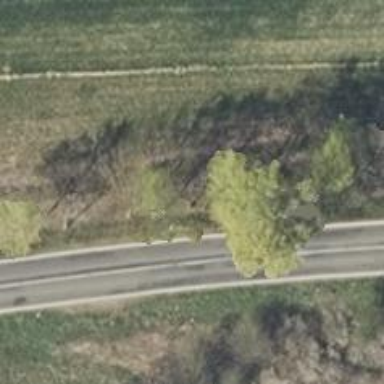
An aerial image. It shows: Row of deciduous broadleaved trees.